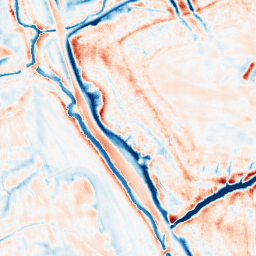
Category: edge_preserving
Decomposition family: bilateral
Decomposition parameters: d: 21
sigma_color: 75
sigma_space: 75
Upsampling method: fft_zeropad
Upsampling parameters: scale: 2
Upsampling scale: 2